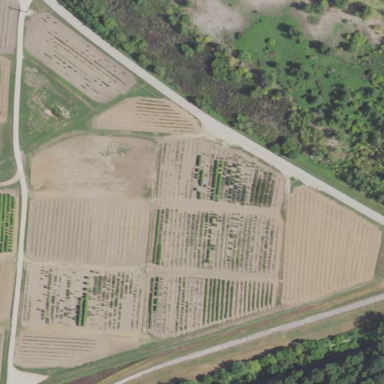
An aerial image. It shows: Plant nursery specializing in trees.